Question: I'm trying to make a card like the bootstrap CSS, but using JavaFX components. I want a rounded border but the background color of the top part (the header) is giving me problems.
The background overflows the border and looks quite ugly. I've googled a bit and found that an overflow:hidden on the background color should solve it. JavaFX css doesn't seem to have that though. Is there another way of solving this?
My solution so far:

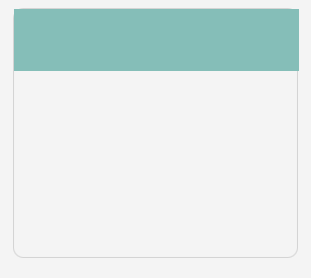
Answer: As described in the <URL>, overflow is not supported.
> JavaFX CSS does not support CSS layout properties such as , , , and . However, the CSS and properties are supported on some JavaFX scene graph objects. All other aspects of layout are handled programmatically in JavaFX code. In addition, CSS support for HTML-specific elements such as Tables are not supported since there is no equivalent construct in JavaFX.
However, to solve the rounded-background issue you can use '-fx-background-radius' along with '-fx-border-radius'. They should be the same value. You can find it <URL>.
---
Here's an example of a bootstrap-like card that I think you are trying to make. You would use '-fx-background-radius: <top-left> <top-right> <bottom-right> <bottom-left>;' which would be '-fx-background-radius: 10 10 0 0;'
<URL>
'''
public class Card extends StackPane {
public BorderPane border = new BorderPane();
public StackPane header = new StackPane(), content = new StackPane();
public Card() {
setAlignment(Pos.CENTER);
getChildren().add(border);
border.setTop(header);
border.setCenter(content);
border.setStyle("-fx-border-color: cornflowerblue; -fx-border-radius: 10; ");
header.setStyle("-fx-background-color: derive(cornflowerblue, 70%); -fx-background-radius: 10 10 0 0; ");
header.setMinWidth(100);
header.setMinHeight(80);
content.setMinWidth(100);
content.setMinHeight(100);
}
public BorderPane getCard() {
return border;
}
public StackPane getHeader() {
return header;
}
public StackPane getContent() {
return content;
}
}
public void start(Stage stage) throws Exception {
Card card = new Card();
card.setPadding(new Insets(10,10,10,10));
GridPane grid = new GridPane();
grid.setVgap(10); grid.setHgap(10);
grid.setAlignment(Pos.CENTER);
grid.addRow(0, new Label("Username"), new TextField());
grid.addRow(1, new Label("Password"), new PasswordField());
grid.addRow(2, new Button("Submit"));
card.getContent().getChildren().add(grid);
Label title = new Label("Card Example");
title.setFont(Font.font("Tahoma", FontWeight.SEMI_BOLD, 36));
card.getHeader().getChildren().add(title);
StackPane stack = new StackPane();
stack.setAlignment(Pos.CENTER);
stack.getChildren().add(card);
Scene scene = new Scene(stack, 500, 300);
stage.setTitle("Boostrap-like Card Example");
stage.setScene(scene);
stage.show();
}
'''